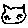
Label: cat